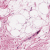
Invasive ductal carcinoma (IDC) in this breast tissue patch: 0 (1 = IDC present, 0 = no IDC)